Question: To update below div :
'''
<div id="toadd" data-role="content">
<p>Page 1 content</p>
<ul data-role="listview" data-theme="g">
<li><a href="bmw.html">BMW</a></li>
</ul>
</div>
'''
I'm using :
'''
$(document).ready(function() {
$("#toadd ul").append("<li><a href="acura.html">tes</a></li>");
}
});
'''
The problem is that the link is being add as a standard href :

How can I update the code so that 'test' uses the same jquery mobile styling as 'BMW' in attached image ?
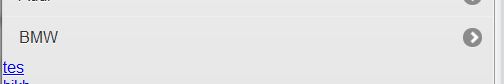
Answer: try '$("#toadd ul").append("<li><a href="acura.html">tes</a></li>").listview('refresh');'
<URL>